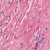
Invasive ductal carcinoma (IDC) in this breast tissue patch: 0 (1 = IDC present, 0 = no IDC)